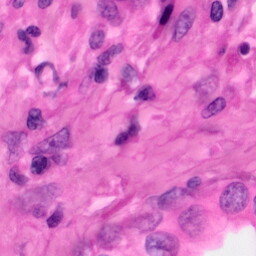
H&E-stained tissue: Pancreatic